Field crop: tomato
Growth stage: 1
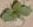
Species: solanum